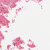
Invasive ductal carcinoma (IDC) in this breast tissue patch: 0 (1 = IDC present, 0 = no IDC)